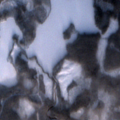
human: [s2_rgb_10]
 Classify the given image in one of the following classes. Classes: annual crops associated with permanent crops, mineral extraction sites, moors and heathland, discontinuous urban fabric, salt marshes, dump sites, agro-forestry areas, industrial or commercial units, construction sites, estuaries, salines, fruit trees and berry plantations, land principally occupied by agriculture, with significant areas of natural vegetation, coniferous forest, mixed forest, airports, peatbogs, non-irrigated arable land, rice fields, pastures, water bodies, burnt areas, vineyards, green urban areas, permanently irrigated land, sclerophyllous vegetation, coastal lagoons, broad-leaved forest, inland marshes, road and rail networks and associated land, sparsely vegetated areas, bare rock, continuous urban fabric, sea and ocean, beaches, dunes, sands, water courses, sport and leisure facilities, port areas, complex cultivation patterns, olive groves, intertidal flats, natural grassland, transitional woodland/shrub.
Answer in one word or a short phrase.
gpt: coniferous forest, water bodies